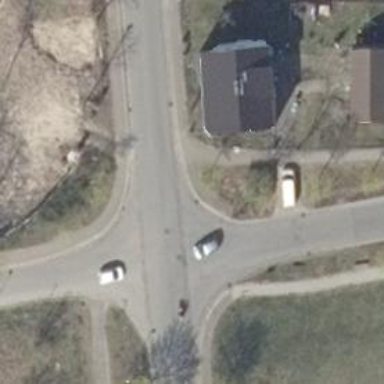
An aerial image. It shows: Unmarked crossing on the road.